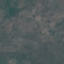
Land use / land cover class: HerbaceousVegetation